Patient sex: F
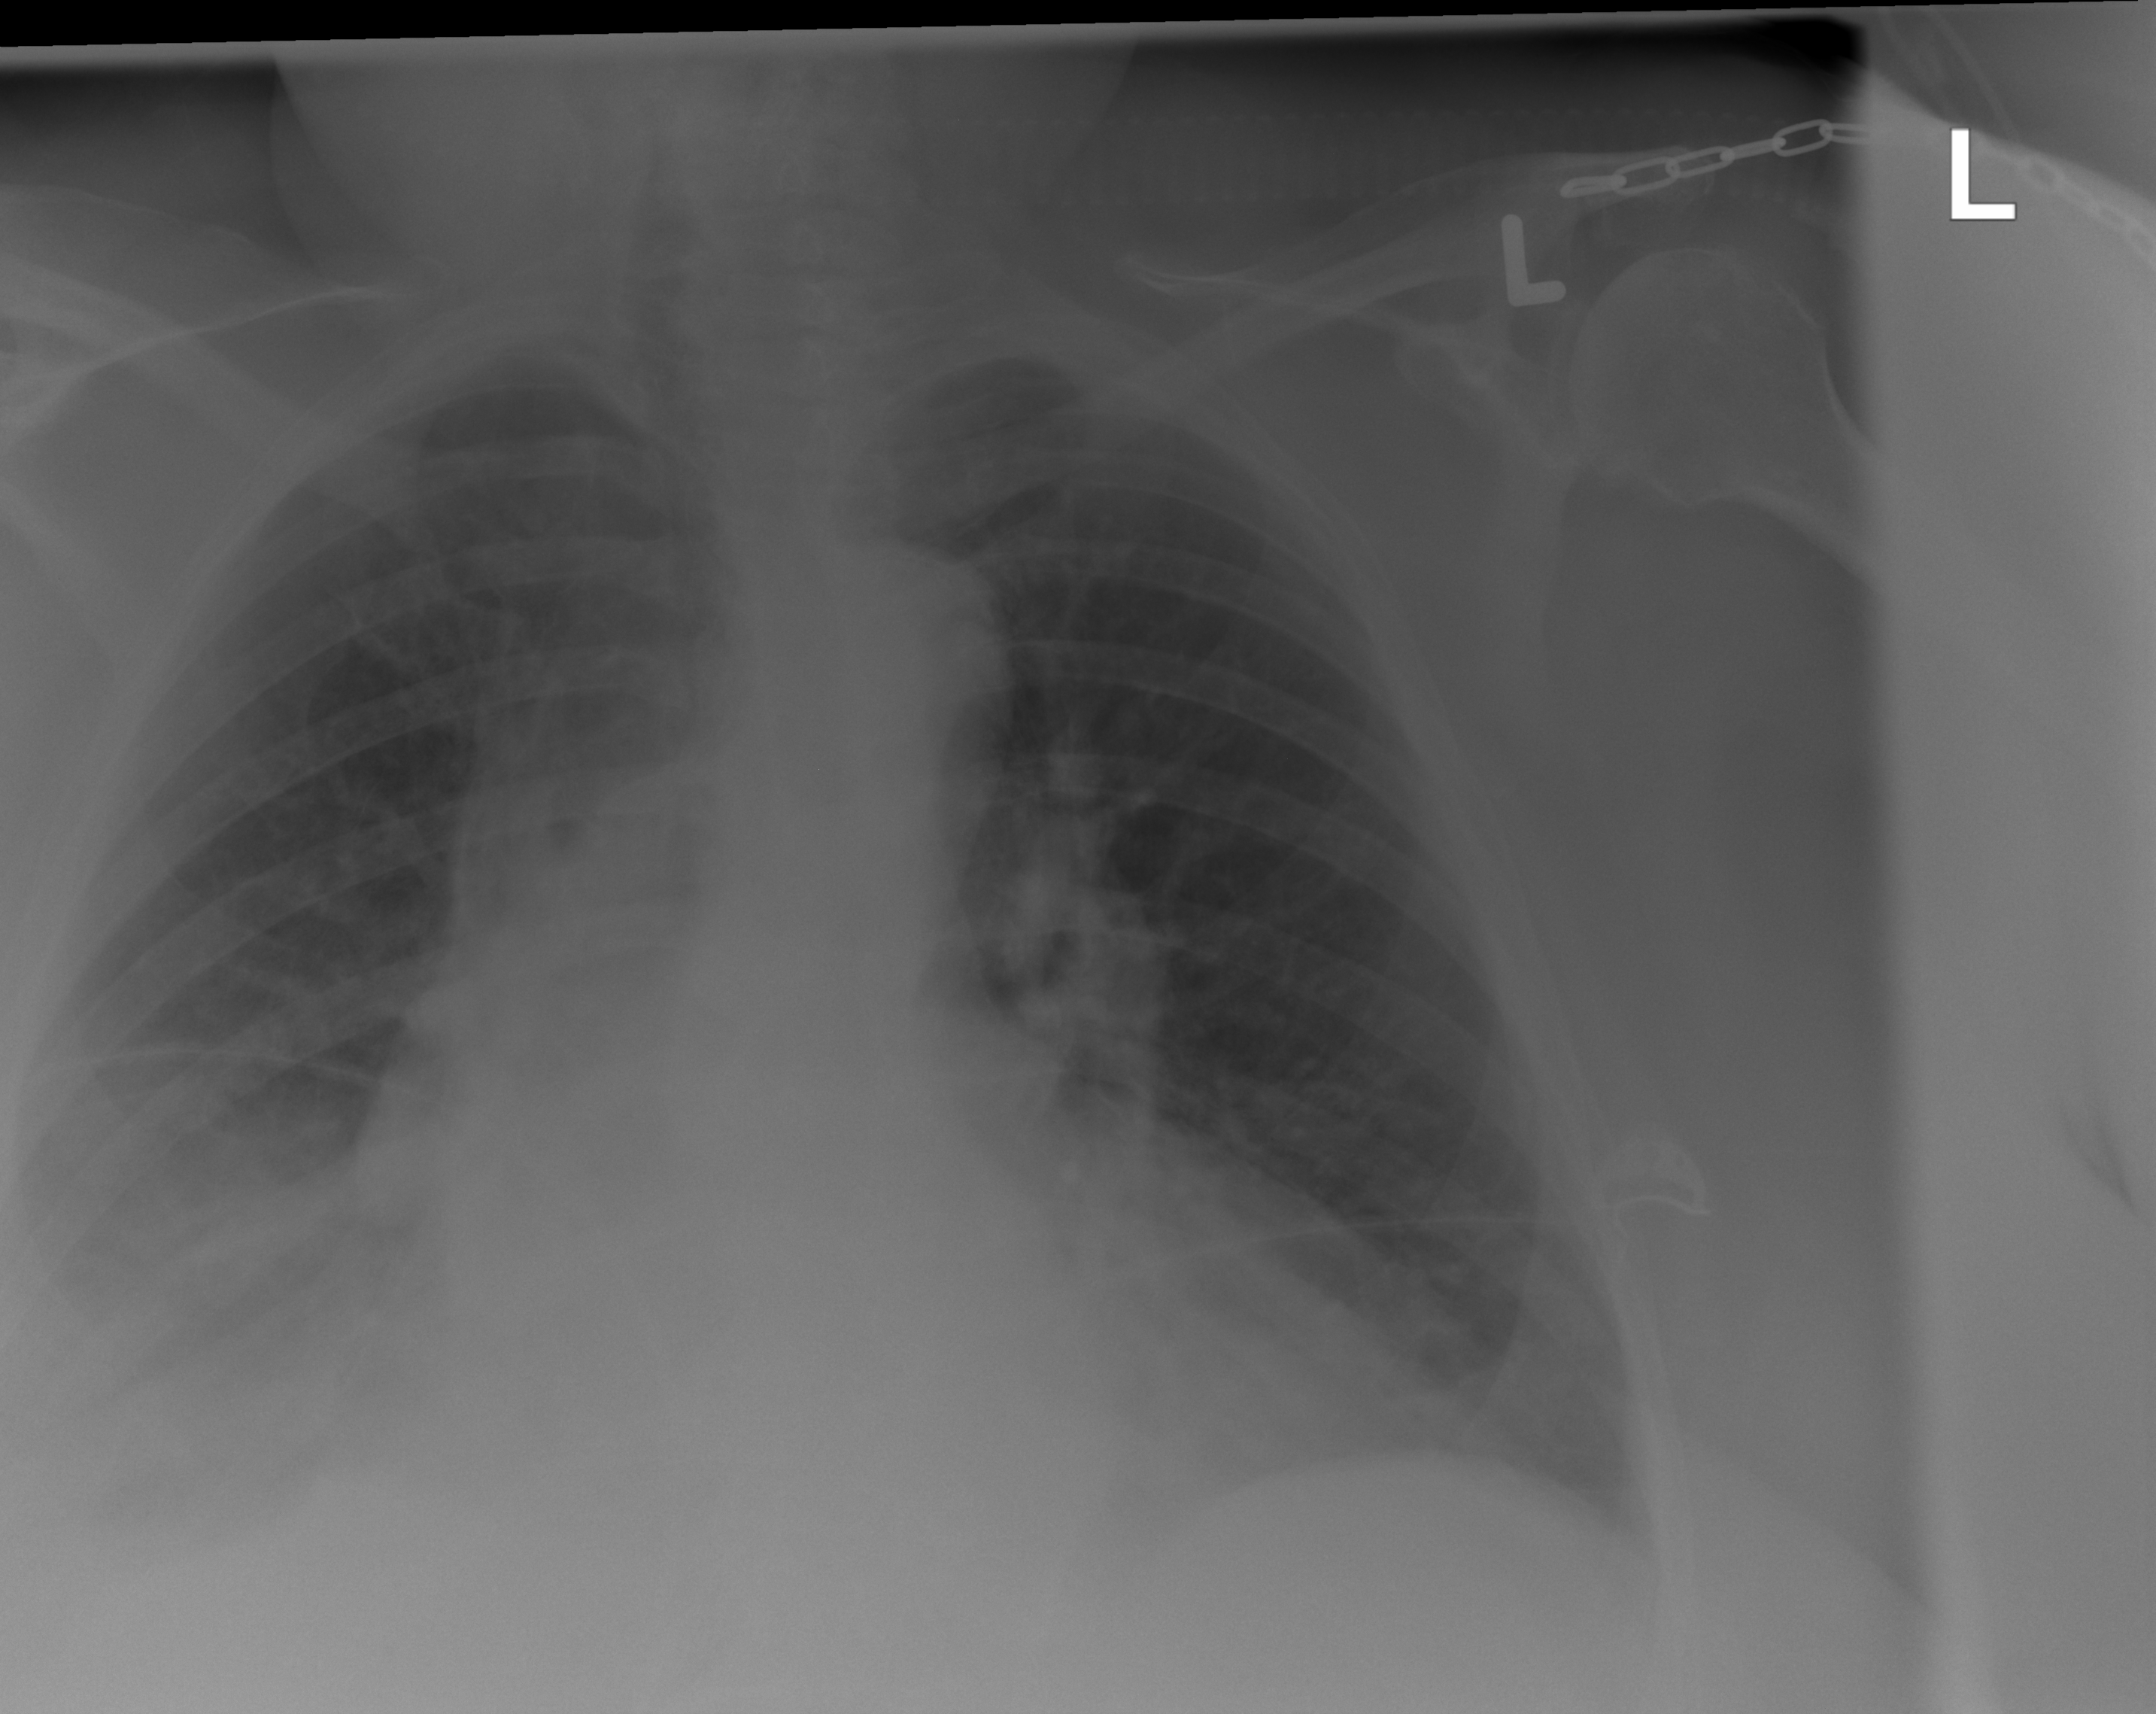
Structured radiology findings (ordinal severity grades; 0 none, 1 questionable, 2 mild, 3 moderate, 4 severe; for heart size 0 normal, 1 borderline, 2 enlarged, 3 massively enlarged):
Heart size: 2
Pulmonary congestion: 2
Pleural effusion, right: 2
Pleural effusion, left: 0
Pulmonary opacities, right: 2
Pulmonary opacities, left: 0
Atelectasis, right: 2
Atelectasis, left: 2